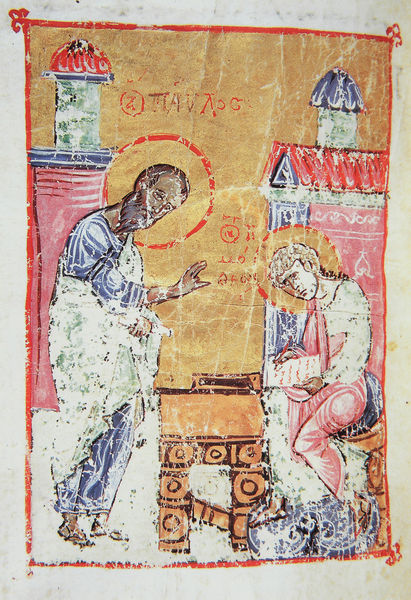
Titel: Evangeliar aus Palermo Dep. Museo 4
Institution: Palermo, Zentralbibliothek der Region Sezilien
Schlagwörter: mann, umhang, menschen, stadt, bunt, männer, tisch, dach, haus, teppich, bart, bibel, stehen, häuser, turm, schrift, papier, dächer, lesen, kirchen, türme, text, buchstaben, altar, heiligenschein, jesus, griechisch, beichte, menscen, sünder